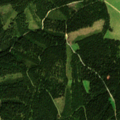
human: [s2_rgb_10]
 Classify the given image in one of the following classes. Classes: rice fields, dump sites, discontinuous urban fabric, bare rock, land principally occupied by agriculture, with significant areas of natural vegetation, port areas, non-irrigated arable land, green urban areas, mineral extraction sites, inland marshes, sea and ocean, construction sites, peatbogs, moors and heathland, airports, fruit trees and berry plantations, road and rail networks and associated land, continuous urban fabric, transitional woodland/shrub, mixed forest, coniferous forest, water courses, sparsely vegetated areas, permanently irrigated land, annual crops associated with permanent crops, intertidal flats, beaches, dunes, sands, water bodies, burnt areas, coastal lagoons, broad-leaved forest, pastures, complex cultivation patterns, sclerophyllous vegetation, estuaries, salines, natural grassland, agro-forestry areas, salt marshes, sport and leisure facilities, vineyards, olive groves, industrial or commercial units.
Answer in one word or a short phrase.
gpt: pastures, coniferous forest